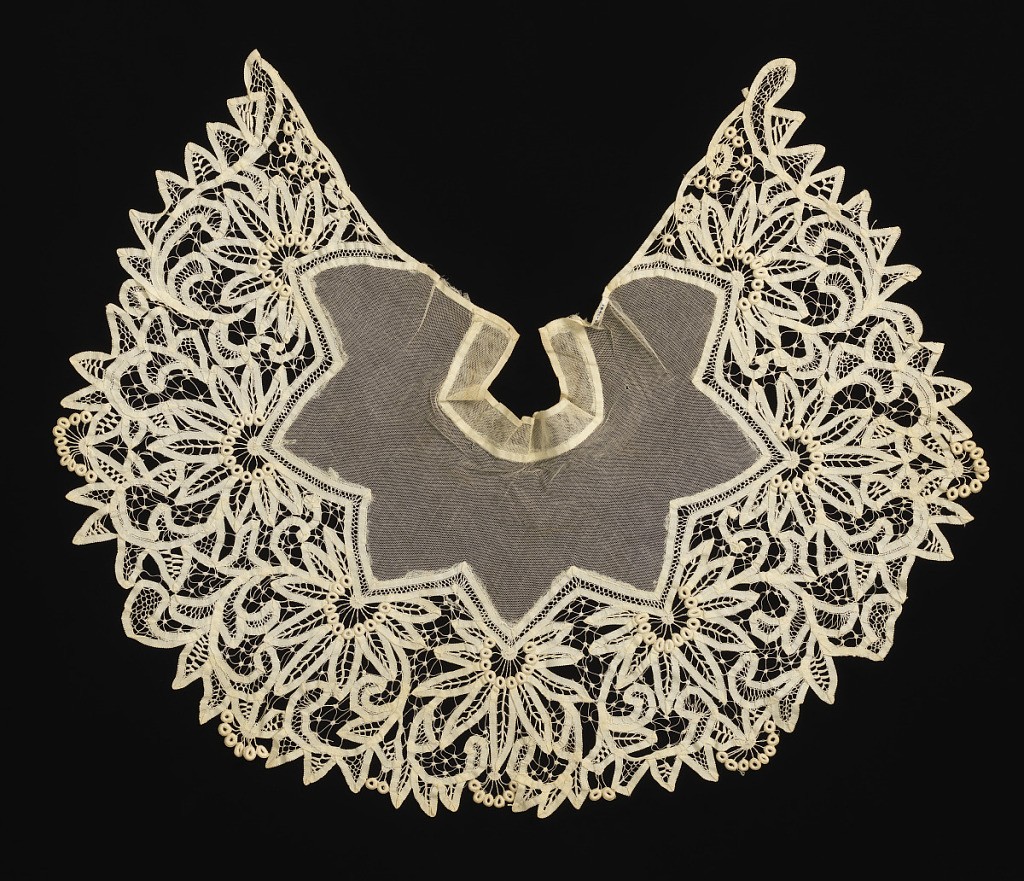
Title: Dress yoke
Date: ca. 1890
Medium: Mecium: cotton Technique: machine made tape with needlework fillings
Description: Yoke for lady's dress made of white cotton net, trimmed with white tape with needlepoint fillings.